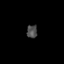
Tissue: prostate
Cell type: T cells
Senescence score: 0.3472
Nuclear area (px): 137
Mean DAPI intensity: 74.467